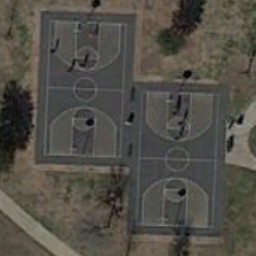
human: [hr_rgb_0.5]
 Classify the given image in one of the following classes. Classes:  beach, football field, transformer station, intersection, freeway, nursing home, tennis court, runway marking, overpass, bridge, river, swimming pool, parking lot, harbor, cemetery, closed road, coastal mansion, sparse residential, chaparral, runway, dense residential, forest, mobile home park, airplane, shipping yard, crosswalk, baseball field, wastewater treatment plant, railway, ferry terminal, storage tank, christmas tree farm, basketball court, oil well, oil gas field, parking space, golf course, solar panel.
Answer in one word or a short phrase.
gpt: basketball court